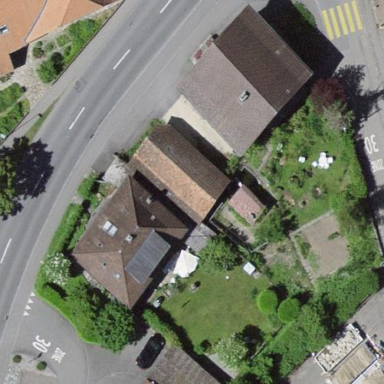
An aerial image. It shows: Garage.